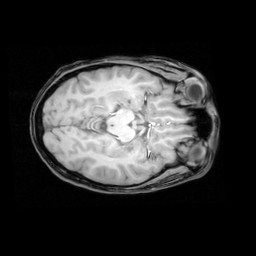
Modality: T1w
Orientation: axial
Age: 20
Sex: female
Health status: healthy
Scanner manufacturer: philips
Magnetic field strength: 3 T
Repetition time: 0.012 s
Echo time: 0.0037 s